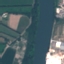
Land use / land cover class: River